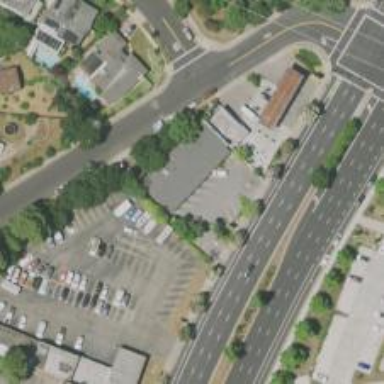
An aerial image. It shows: Asphalt parking space.